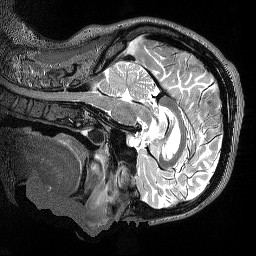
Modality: T2w
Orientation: sagittal
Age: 20
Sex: male
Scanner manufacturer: siemens
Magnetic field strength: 3 T
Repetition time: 3.2 s
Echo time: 0.564 s